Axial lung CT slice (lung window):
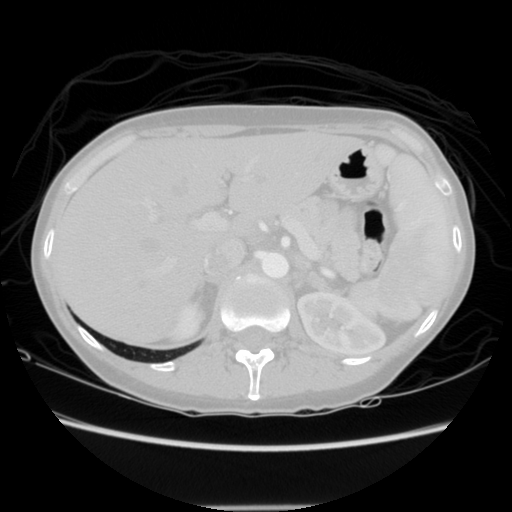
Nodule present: no